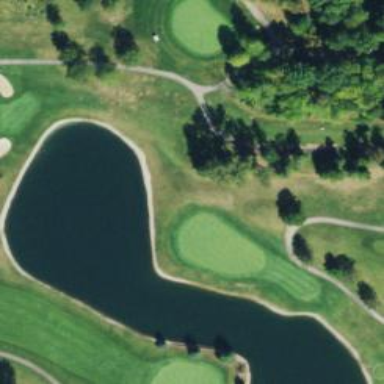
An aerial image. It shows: View of golf hole.